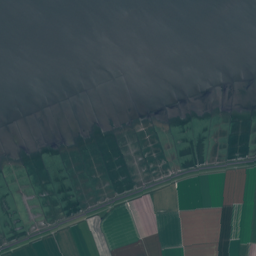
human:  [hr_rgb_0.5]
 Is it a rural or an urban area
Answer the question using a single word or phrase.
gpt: rural

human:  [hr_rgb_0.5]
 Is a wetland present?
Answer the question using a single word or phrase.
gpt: yes

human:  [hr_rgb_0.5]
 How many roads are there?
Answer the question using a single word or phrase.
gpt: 8

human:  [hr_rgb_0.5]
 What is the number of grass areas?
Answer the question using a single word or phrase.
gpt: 32

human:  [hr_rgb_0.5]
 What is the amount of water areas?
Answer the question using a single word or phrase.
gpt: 1

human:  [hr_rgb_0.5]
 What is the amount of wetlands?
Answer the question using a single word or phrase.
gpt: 36

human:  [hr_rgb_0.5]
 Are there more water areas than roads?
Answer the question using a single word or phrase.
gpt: no

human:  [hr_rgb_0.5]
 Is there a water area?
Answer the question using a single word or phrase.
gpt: yes

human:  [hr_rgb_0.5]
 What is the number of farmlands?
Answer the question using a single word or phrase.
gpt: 15

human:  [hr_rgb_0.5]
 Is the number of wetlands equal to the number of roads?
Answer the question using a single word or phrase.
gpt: no

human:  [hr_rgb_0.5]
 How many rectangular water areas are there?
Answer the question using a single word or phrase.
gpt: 0

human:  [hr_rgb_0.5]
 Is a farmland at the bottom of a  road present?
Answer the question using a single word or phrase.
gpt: yes

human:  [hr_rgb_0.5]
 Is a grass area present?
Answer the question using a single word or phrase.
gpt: yes

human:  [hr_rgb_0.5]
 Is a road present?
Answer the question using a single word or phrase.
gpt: yes

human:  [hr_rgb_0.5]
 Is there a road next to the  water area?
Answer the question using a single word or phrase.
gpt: yes

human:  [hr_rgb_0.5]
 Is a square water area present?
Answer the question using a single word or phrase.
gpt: no

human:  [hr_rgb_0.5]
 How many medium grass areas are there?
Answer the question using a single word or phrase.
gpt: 3

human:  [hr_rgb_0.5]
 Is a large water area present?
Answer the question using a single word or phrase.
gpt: no

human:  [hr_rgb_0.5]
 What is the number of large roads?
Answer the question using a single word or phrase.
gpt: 0

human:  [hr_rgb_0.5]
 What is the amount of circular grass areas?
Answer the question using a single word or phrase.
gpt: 0

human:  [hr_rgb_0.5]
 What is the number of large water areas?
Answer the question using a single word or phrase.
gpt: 0

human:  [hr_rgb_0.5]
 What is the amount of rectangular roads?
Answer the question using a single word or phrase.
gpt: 0

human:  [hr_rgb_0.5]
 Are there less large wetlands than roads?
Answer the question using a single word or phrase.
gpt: no

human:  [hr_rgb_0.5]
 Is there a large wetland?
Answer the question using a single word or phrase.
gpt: yes

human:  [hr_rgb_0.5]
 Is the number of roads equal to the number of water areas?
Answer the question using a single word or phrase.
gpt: no

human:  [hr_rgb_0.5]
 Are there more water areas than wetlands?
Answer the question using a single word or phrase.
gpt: no

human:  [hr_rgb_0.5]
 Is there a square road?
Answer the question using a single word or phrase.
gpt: no

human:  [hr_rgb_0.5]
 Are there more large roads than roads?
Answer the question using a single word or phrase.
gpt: no

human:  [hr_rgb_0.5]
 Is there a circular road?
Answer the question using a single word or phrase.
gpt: no

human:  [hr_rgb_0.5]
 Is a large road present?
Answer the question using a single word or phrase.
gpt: no

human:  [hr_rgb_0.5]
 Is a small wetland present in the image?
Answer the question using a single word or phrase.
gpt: no

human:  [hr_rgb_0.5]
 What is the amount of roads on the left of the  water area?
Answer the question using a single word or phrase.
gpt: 0

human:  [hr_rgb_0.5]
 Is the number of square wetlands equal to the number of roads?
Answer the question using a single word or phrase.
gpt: no

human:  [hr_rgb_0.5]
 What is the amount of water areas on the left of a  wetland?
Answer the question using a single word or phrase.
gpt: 1

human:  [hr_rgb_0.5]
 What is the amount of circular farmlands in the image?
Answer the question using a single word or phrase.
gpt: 0

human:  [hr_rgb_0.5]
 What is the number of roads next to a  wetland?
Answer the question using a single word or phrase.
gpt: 8

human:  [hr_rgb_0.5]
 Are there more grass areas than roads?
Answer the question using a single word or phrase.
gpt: yes

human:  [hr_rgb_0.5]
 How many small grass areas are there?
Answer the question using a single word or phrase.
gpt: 3

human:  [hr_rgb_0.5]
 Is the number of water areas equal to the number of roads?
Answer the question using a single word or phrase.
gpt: no

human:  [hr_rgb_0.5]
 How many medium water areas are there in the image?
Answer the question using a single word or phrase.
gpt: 0

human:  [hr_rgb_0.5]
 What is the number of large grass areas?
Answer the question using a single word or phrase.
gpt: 26

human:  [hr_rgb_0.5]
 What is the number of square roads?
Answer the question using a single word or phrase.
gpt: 0

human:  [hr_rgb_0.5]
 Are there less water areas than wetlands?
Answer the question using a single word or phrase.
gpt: yes

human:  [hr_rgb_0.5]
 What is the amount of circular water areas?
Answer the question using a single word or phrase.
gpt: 0

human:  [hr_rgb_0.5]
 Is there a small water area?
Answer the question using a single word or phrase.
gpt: yes

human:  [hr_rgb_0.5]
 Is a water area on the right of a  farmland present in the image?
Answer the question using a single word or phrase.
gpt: yes

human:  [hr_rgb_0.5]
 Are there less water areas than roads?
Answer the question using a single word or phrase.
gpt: yes

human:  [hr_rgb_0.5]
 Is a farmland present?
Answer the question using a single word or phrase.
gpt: yes

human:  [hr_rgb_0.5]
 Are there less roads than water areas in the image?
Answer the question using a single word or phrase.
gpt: no

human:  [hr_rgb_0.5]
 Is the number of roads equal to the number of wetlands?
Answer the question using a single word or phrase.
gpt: no

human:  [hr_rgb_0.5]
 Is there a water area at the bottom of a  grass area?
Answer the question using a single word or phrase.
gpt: yes

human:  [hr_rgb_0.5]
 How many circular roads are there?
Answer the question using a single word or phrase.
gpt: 0

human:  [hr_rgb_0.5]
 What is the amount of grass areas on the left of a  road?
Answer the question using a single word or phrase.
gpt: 28

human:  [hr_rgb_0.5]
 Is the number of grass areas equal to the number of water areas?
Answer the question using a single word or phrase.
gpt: no

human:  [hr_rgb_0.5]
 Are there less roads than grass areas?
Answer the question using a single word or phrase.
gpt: yes

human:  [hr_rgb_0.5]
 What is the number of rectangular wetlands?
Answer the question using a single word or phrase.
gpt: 14

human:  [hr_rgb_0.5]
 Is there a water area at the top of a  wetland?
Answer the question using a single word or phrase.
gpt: no

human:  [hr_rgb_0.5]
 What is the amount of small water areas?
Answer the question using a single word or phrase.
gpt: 1

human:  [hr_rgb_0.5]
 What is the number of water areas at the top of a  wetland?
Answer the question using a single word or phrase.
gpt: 0

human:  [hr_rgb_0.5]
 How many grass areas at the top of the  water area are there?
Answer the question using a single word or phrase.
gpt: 17

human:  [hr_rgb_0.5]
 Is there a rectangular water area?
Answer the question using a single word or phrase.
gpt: no

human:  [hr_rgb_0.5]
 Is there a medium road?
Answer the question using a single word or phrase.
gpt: no

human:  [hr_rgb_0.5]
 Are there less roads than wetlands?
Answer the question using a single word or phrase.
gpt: yes

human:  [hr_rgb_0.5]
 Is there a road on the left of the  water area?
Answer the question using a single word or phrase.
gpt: no